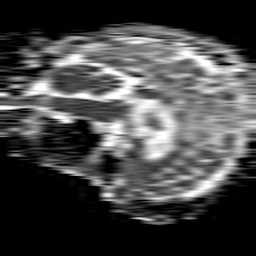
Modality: ADC
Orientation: sagittal
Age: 83
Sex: female
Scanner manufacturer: philips
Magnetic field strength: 1.5 T
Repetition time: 4.6 s
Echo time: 0.08631 s